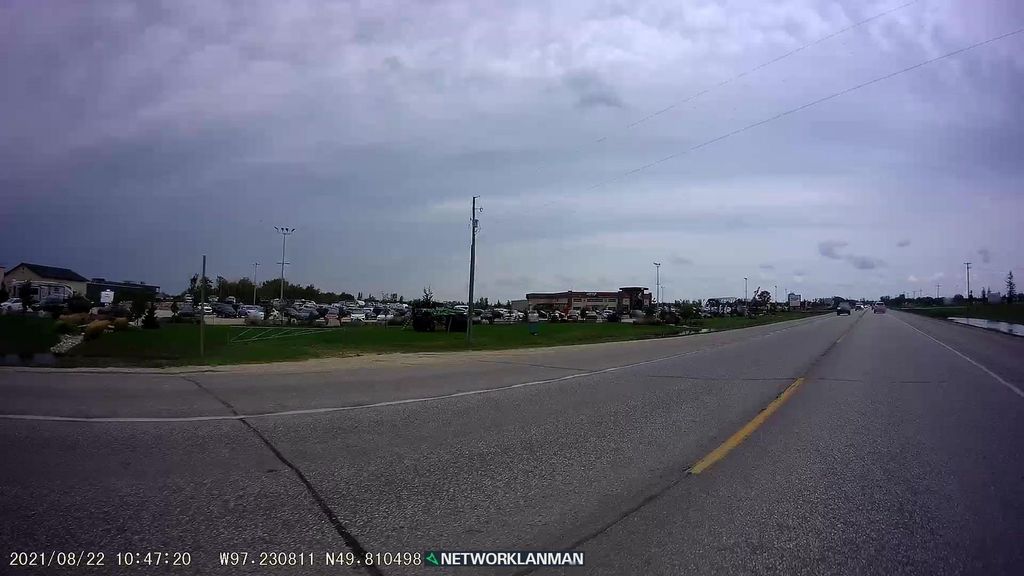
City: winnipeg